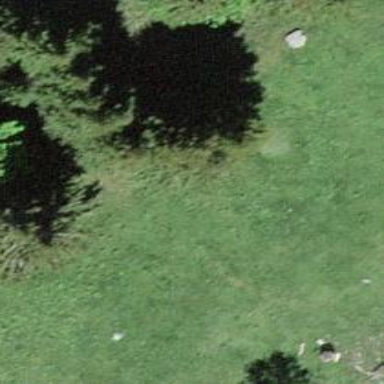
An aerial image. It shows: Needle-leaved tree in natural setting.